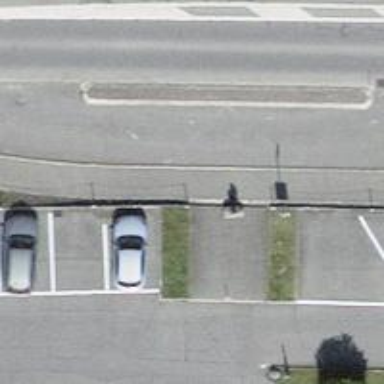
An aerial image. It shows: Platform for public transport. The platform is located by the road.